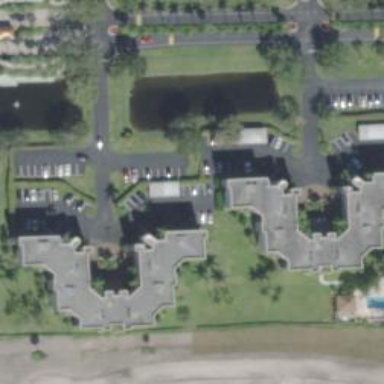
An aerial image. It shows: Parking space.